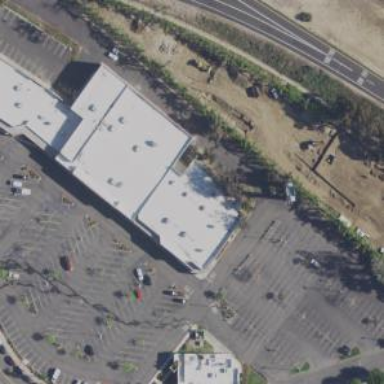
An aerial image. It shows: Retail building.